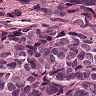
Metastatic tissue present: yes